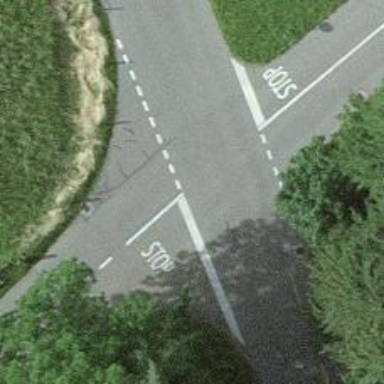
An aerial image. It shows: Stop road.